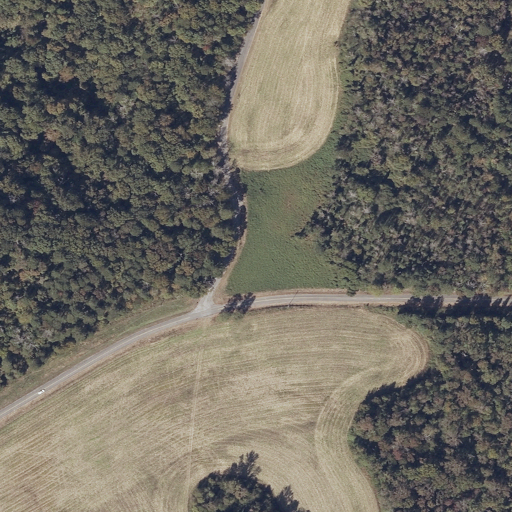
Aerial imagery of gap in Alabama named Ferncliff Gap containing deciduous forest, cultivated crops, evergreen forest, open development, mixed forest, pasture, low intensity development, and shrub